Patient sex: M
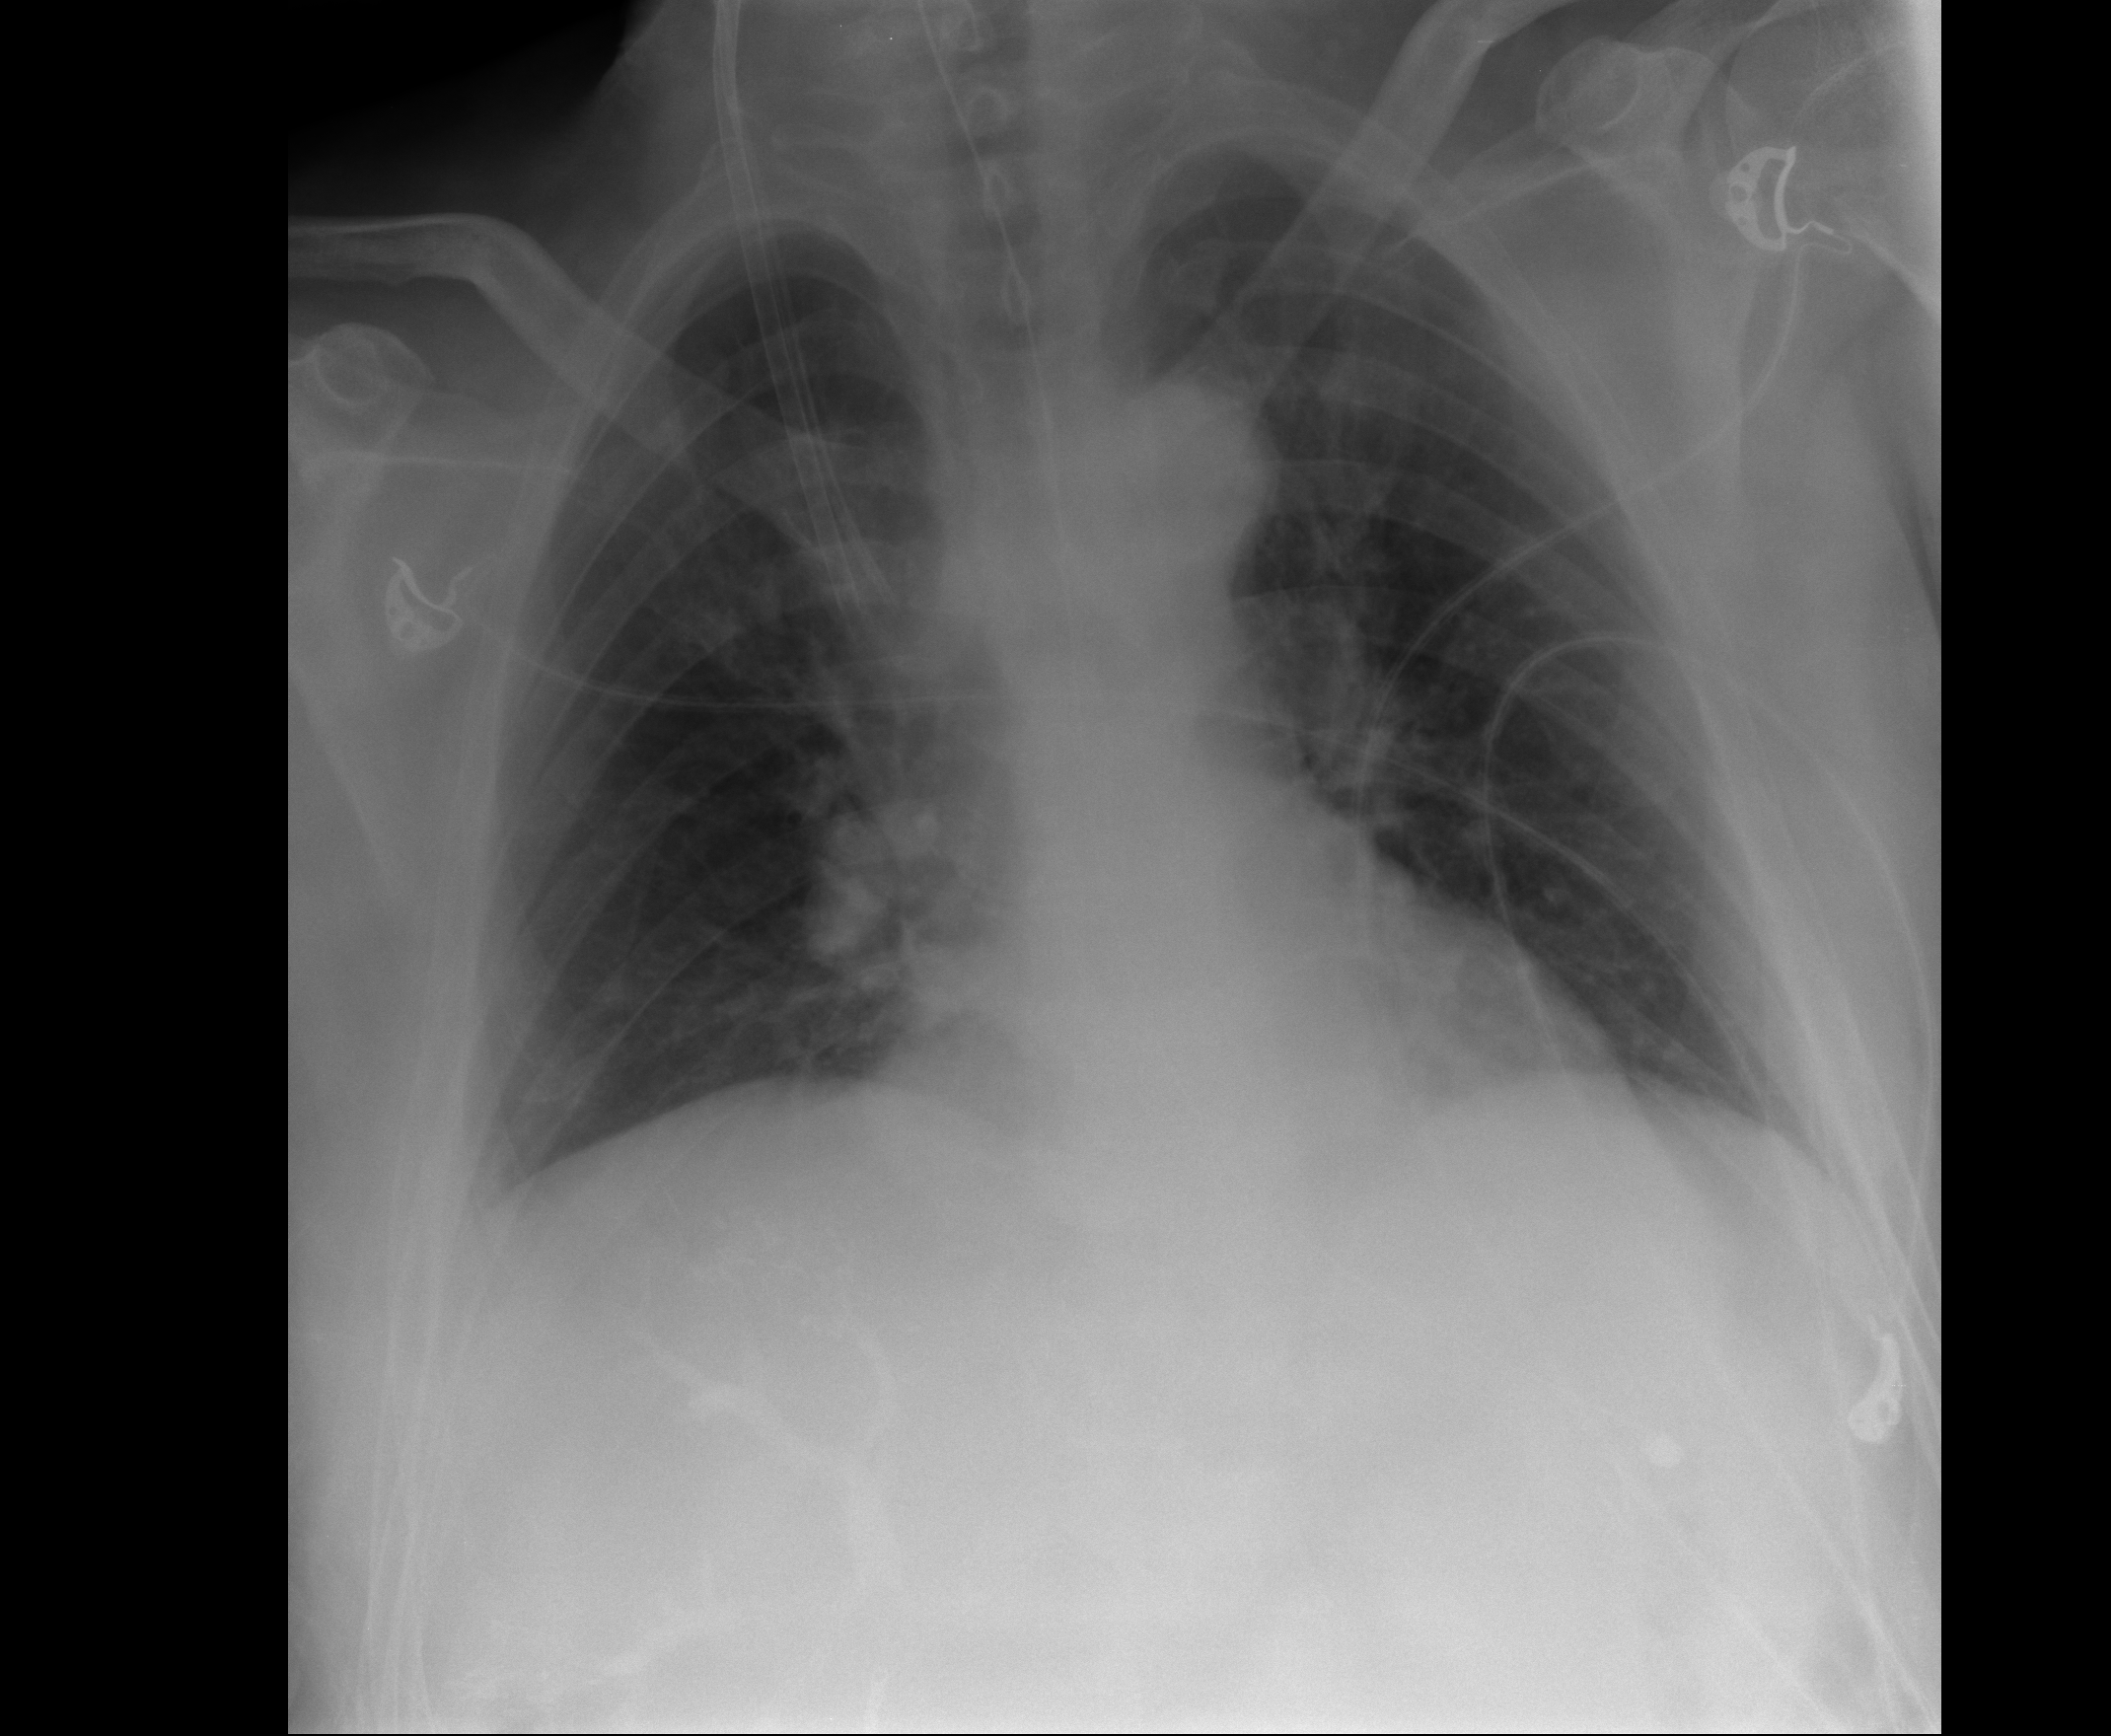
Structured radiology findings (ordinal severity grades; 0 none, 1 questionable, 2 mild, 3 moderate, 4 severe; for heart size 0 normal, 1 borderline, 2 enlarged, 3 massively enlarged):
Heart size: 0
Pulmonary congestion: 0
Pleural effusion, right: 1
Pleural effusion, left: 0
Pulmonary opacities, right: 0
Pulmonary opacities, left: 0
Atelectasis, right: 2
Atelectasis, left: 0